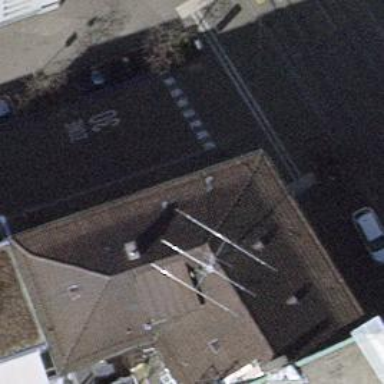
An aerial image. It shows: Clothing store.